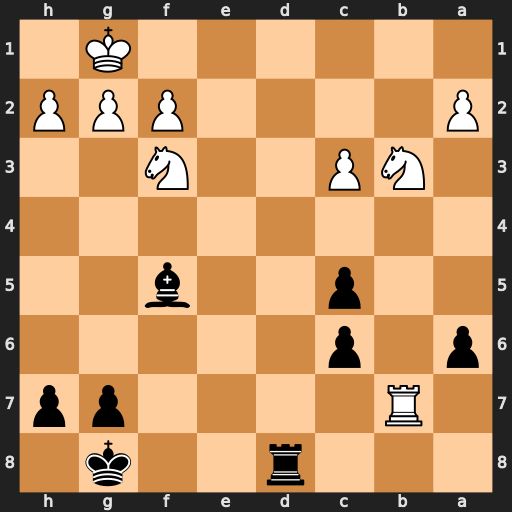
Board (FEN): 3r2k1/1R4pp/p1p5/2p2b2/8/1NP2N2/P4PPP/6K1
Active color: b
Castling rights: -
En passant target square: -
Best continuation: Rd1+ Ne1 Rxe1#